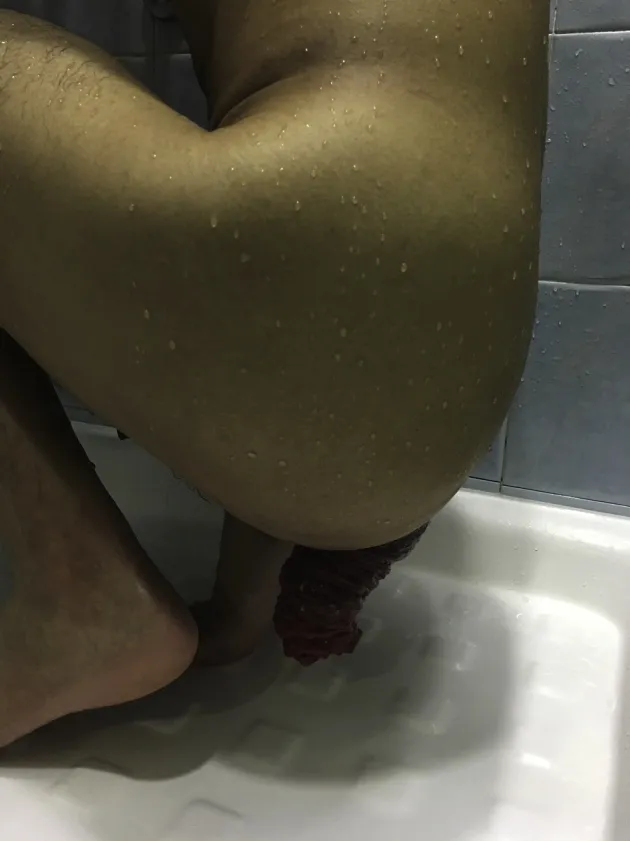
Full thickness rectal prolapse prior to surgery.
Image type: medical_photograph (skin_photograph)